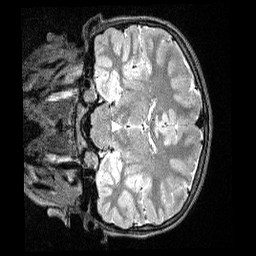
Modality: T2w
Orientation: coronal
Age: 11
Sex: male
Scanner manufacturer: siemens
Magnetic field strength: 3 T
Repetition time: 3.2 s
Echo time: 0.479 s